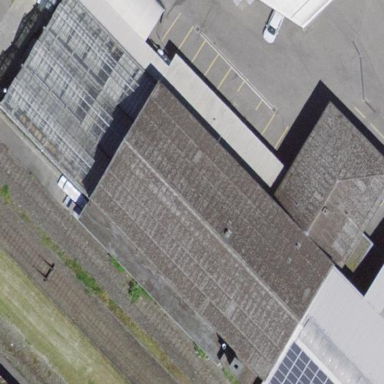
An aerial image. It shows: Commercial building.